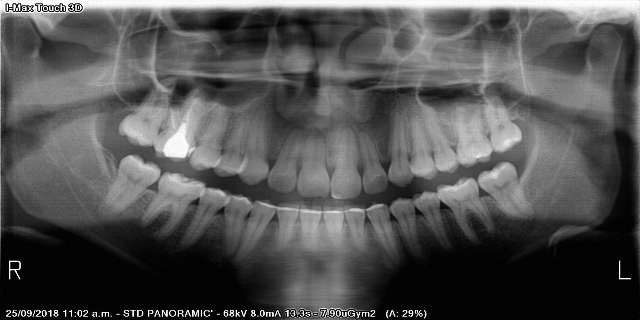
adult